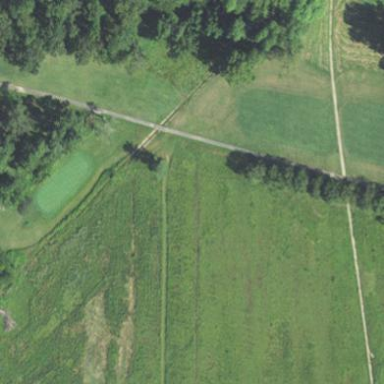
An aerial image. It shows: Area with grass used as rough in golf course.